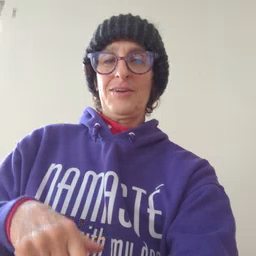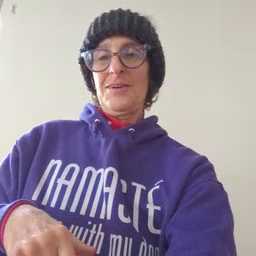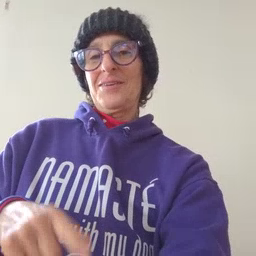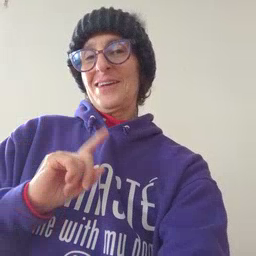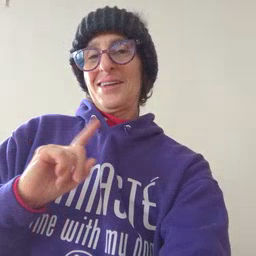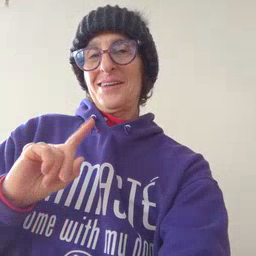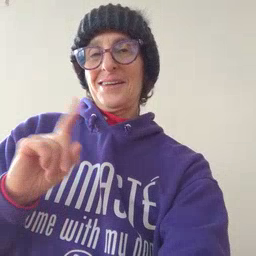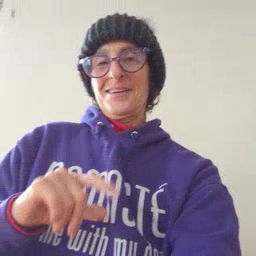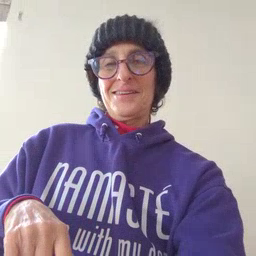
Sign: where